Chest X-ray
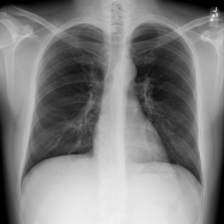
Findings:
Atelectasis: negative
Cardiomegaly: negative
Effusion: negative
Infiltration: negative
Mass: negative
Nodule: negative
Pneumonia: negative
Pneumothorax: negative
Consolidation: negative
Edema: negative
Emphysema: negative
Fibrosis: negative
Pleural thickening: negative
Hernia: negative